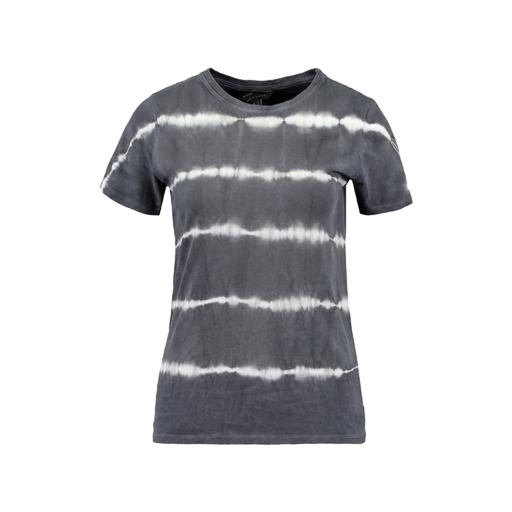
tie-dyed jersey tee, dye t-shirt, t-shirt twist graphic, white background